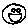
Label: smiley face